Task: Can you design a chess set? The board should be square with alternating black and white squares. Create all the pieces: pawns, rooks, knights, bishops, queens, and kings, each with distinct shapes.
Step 645:
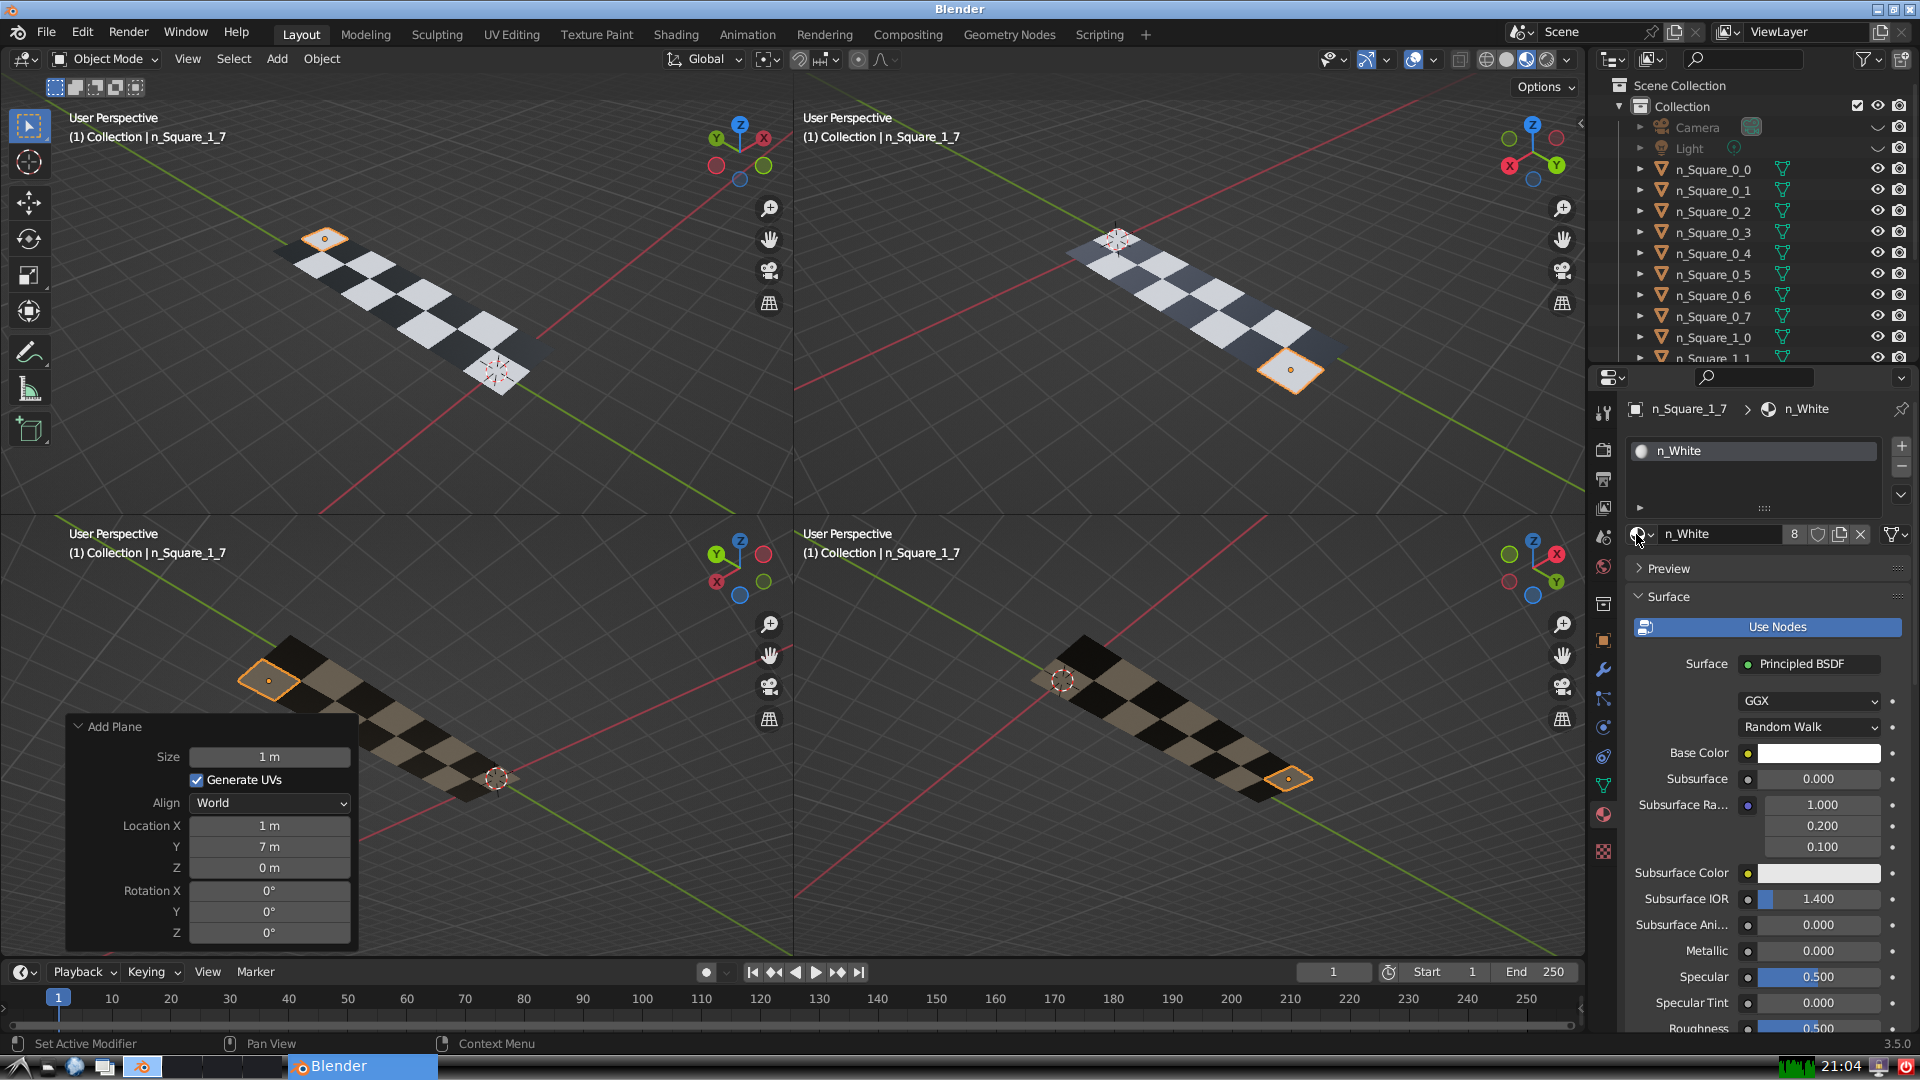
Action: {"mouse_move": [278, 58]}